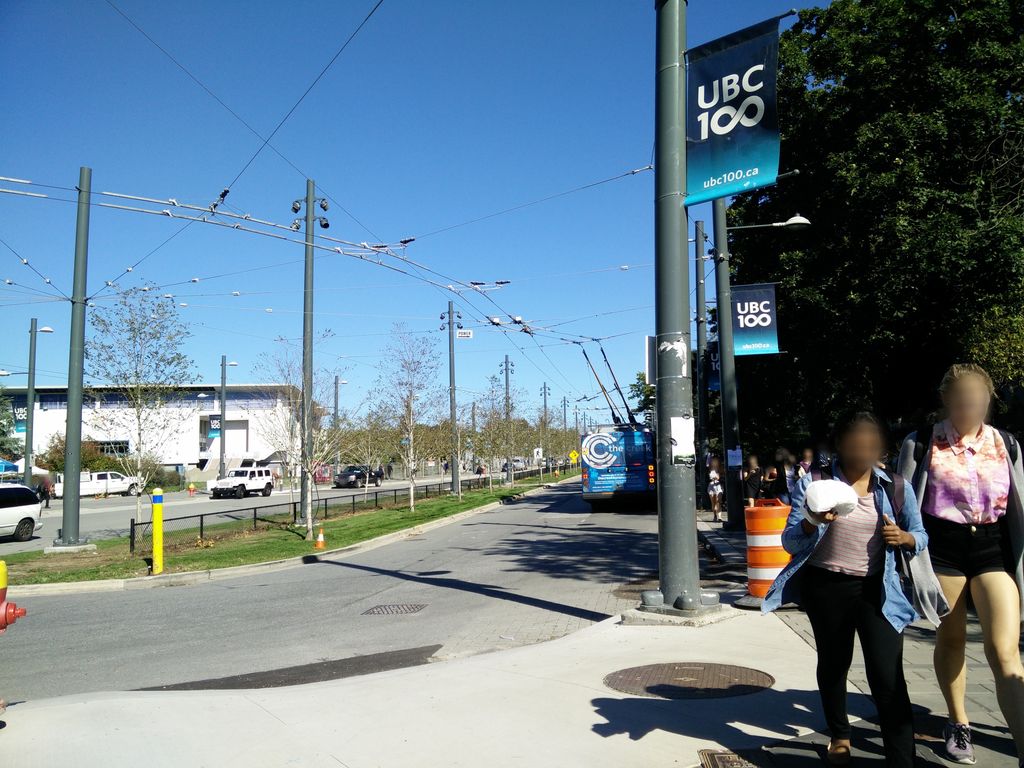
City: vancouver